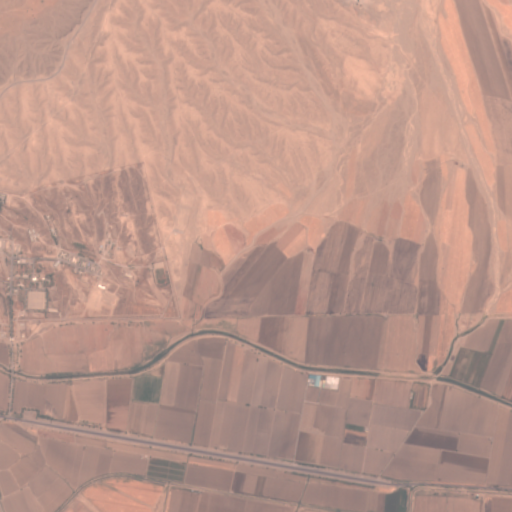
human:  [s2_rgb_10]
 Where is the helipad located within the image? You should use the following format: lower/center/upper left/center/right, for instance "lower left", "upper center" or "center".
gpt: The helipad is located in the center left of the image.
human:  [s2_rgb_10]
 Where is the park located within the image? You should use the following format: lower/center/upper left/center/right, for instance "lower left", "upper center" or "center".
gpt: The park is located in the center left of the image.
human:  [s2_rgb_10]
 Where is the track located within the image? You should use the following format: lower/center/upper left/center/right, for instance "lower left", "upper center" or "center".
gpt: The track is located in the center left of the image.
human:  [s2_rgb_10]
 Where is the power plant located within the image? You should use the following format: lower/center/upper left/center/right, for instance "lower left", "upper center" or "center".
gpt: There is no power plant in the image.